Question: In visual studio, what does the number next to the file name represent? It is the exact same file.
Here is an example:

It started doing this a few weeks ago and I can't find any information about this. Is there a way to deactivate this feature?
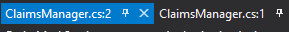
Answer: For me it's the window number instance whenever I open a new window for that file.